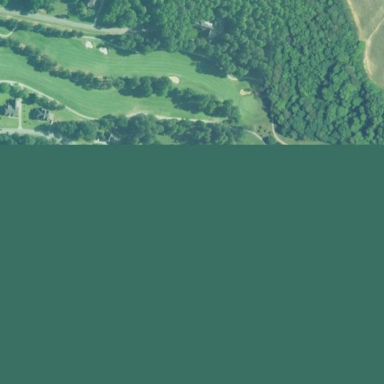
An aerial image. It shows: Golf course.